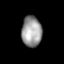
Tissue: lung
Cell type: Myeloid cells
Senescence score: 0.5659
Nuclear area (px): 615
Mean DAPI intensity: 152.359